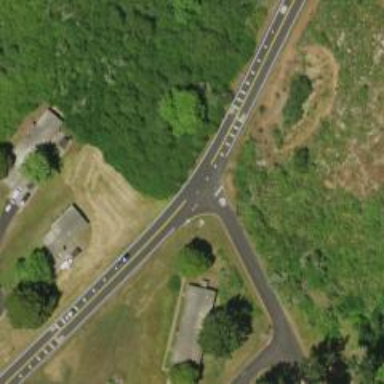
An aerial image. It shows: Stop road.